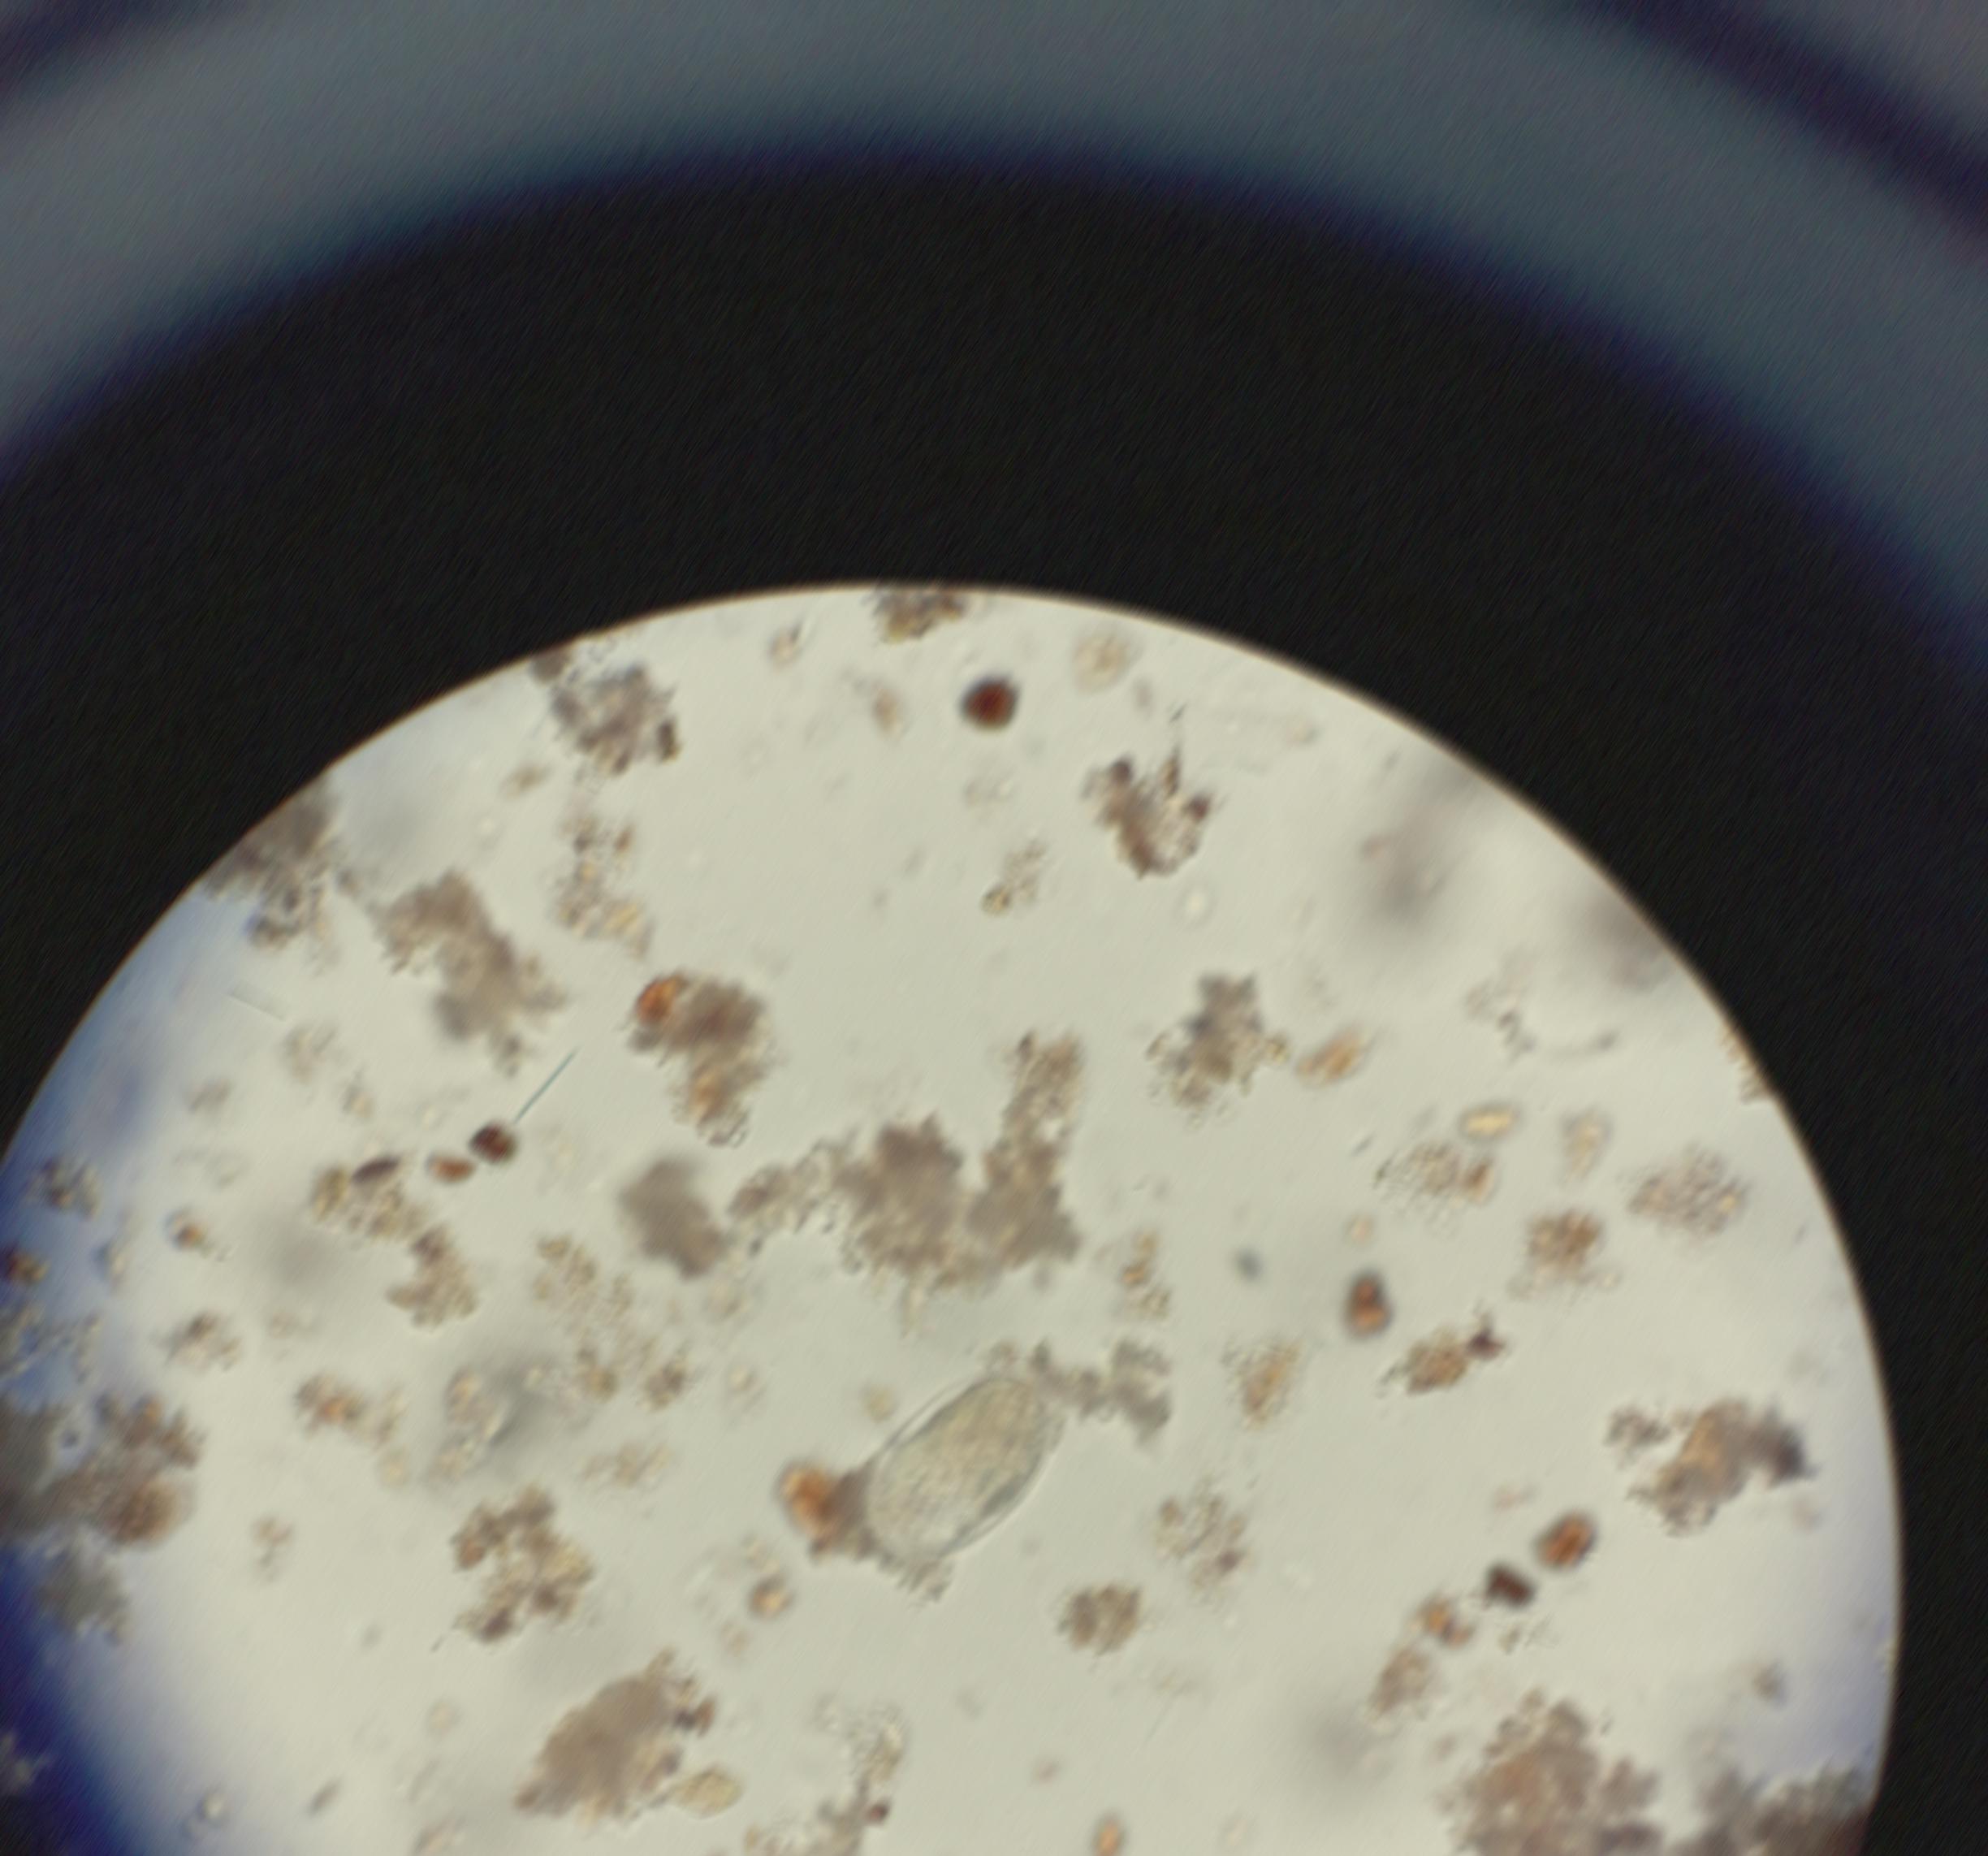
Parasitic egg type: Hookworm egg